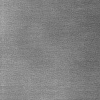
Atmospheric dust classification: dusty